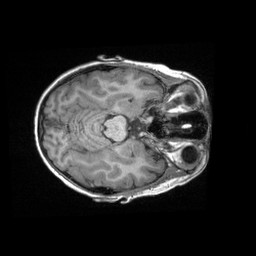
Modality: T1w
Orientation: axial
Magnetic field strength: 3 T